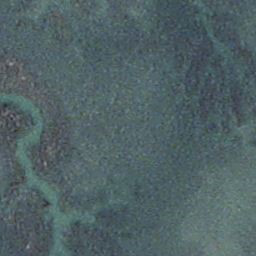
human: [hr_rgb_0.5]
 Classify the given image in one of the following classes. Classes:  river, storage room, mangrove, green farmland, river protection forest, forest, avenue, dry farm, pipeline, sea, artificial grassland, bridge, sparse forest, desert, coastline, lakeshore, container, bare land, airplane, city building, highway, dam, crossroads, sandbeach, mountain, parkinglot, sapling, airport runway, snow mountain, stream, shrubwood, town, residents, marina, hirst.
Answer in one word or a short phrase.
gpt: stream